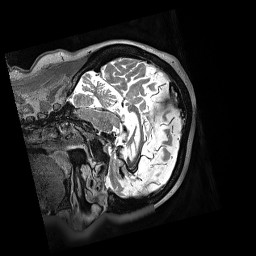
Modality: T2w
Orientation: sagittal
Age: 100
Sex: female